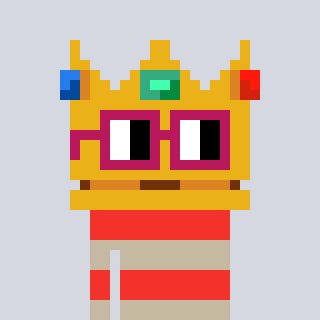
a pixel art character with square dark red glasses, a crown-shaped head and a bege-colored body on a cool background